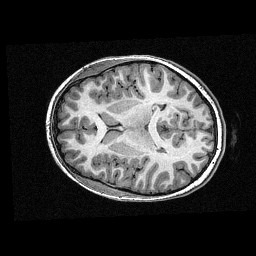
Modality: T1w
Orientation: axial
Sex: female
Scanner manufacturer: siemens
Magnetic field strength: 3 T
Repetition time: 2.3 s
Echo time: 0.00336 s